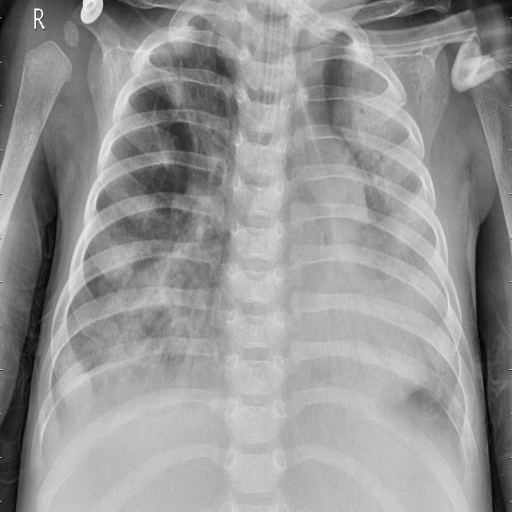
Finding: PNEUMONIA